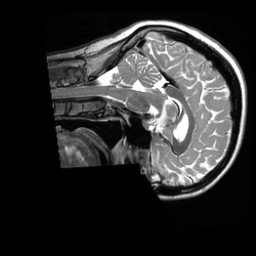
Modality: T2w
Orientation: sagittal
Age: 21
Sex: female